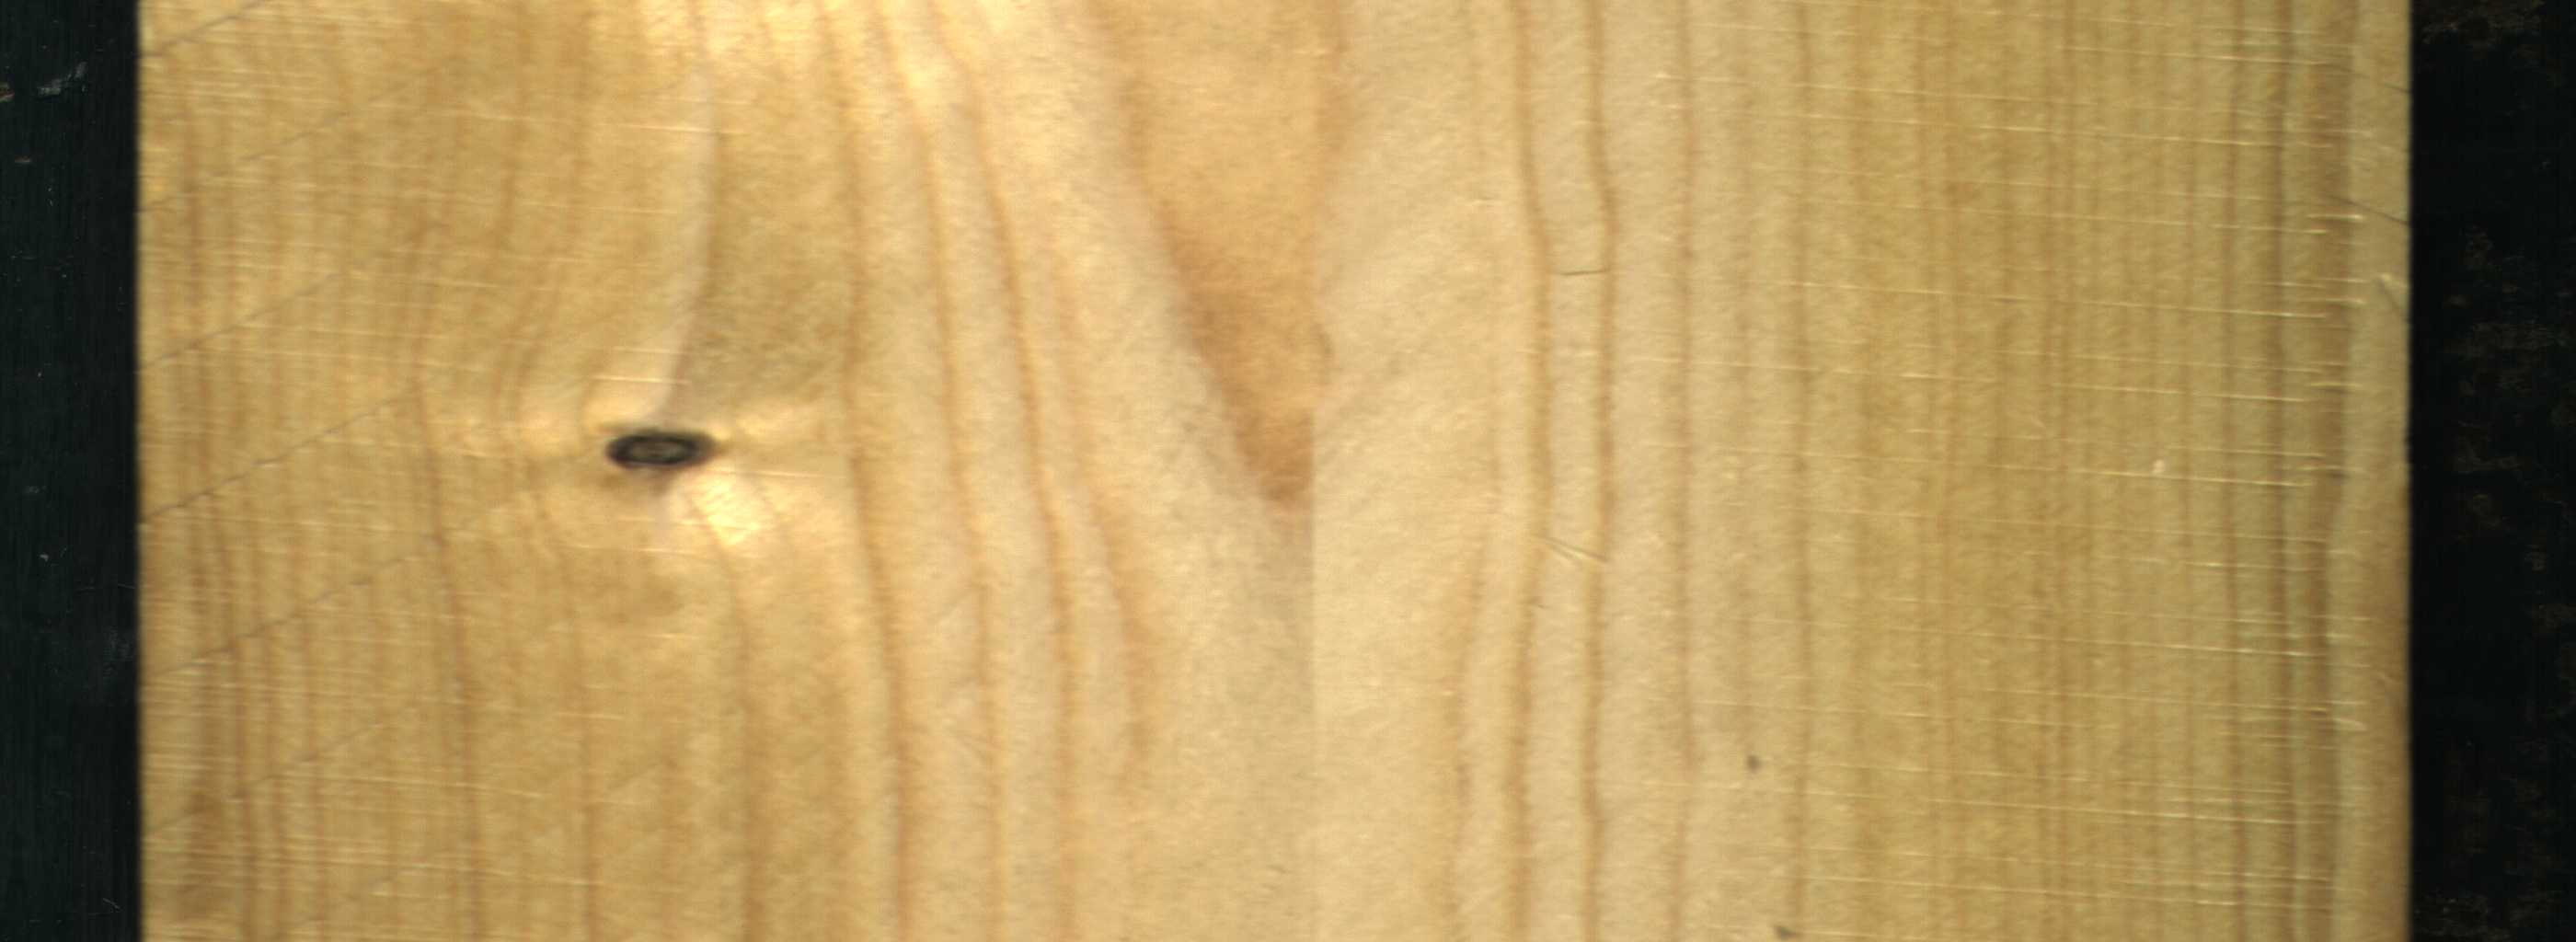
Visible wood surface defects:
Dead_Knot